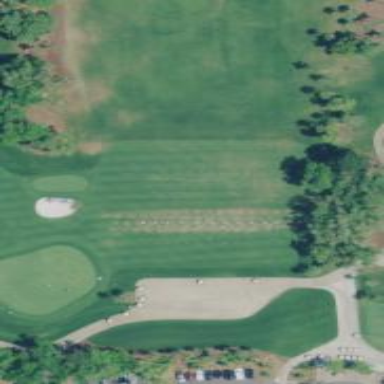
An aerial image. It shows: Well-maintained grassy area designated as golf tee.